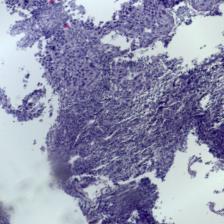
Diagnosis: OSCC